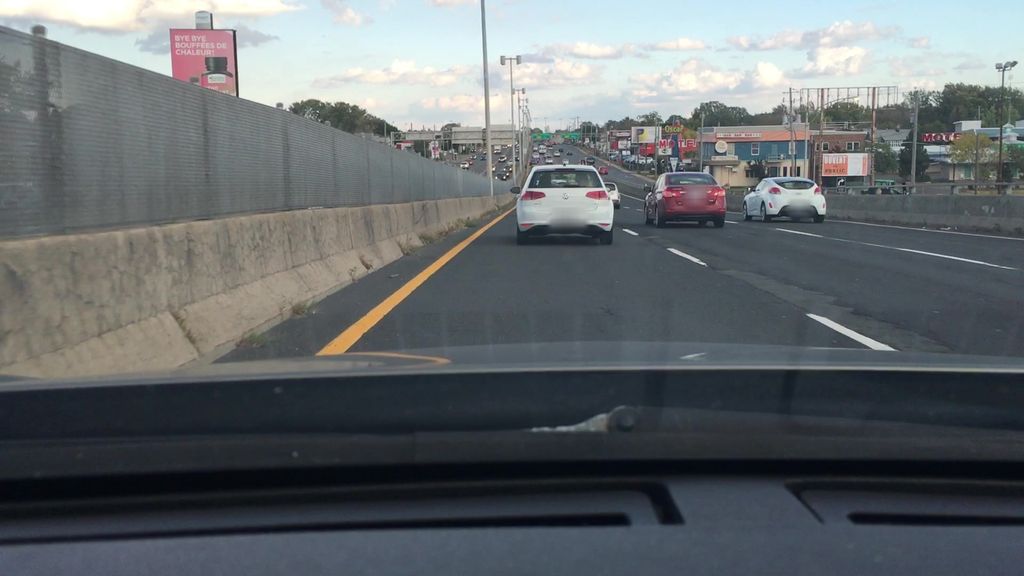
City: montreal